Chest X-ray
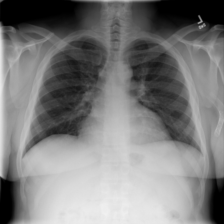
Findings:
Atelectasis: negative
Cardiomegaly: negative
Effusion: negative
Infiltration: negative
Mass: negative
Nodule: negative
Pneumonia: negative
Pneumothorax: negative
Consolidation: negative
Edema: negative
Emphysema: negative
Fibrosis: negative
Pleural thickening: negative
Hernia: negative